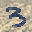
Label: 3